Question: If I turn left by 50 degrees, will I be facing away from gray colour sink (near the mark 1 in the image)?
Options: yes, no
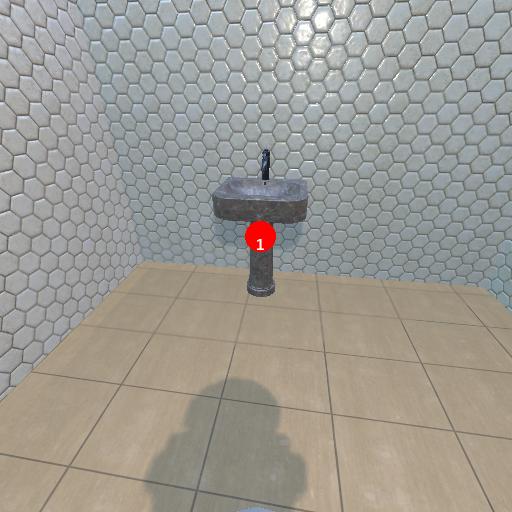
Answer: yes